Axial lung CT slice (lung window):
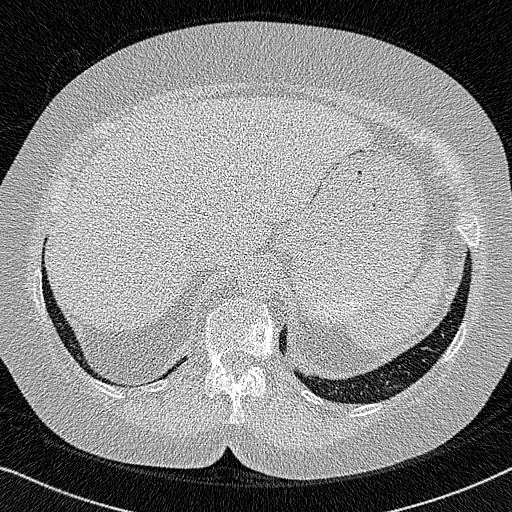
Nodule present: no